Aerial crown-view tile of a tropical tree (Barro Colorado Island, Panama), acquired 20241112:
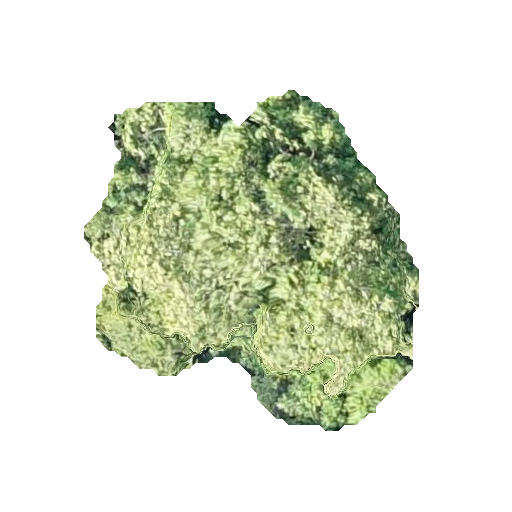
Species: Aspidosperma desmanthum
GBIF accepted scientific name: Aspidosperma desmanthum
Crown area: 126.194 m²